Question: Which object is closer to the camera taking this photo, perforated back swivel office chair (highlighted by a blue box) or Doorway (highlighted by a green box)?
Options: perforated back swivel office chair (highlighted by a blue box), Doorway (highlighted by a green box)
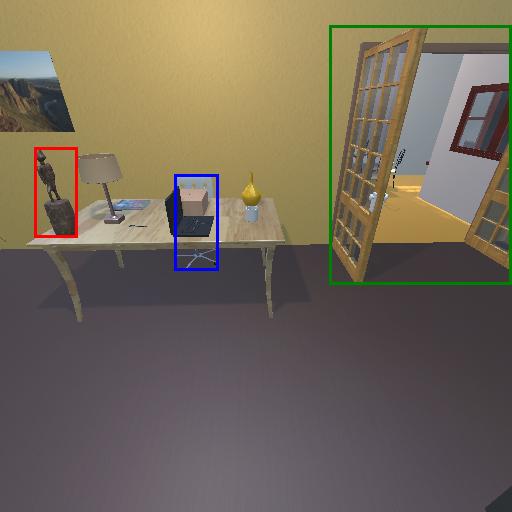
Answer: perforated back swivel office chair (highlighted by a blue box)